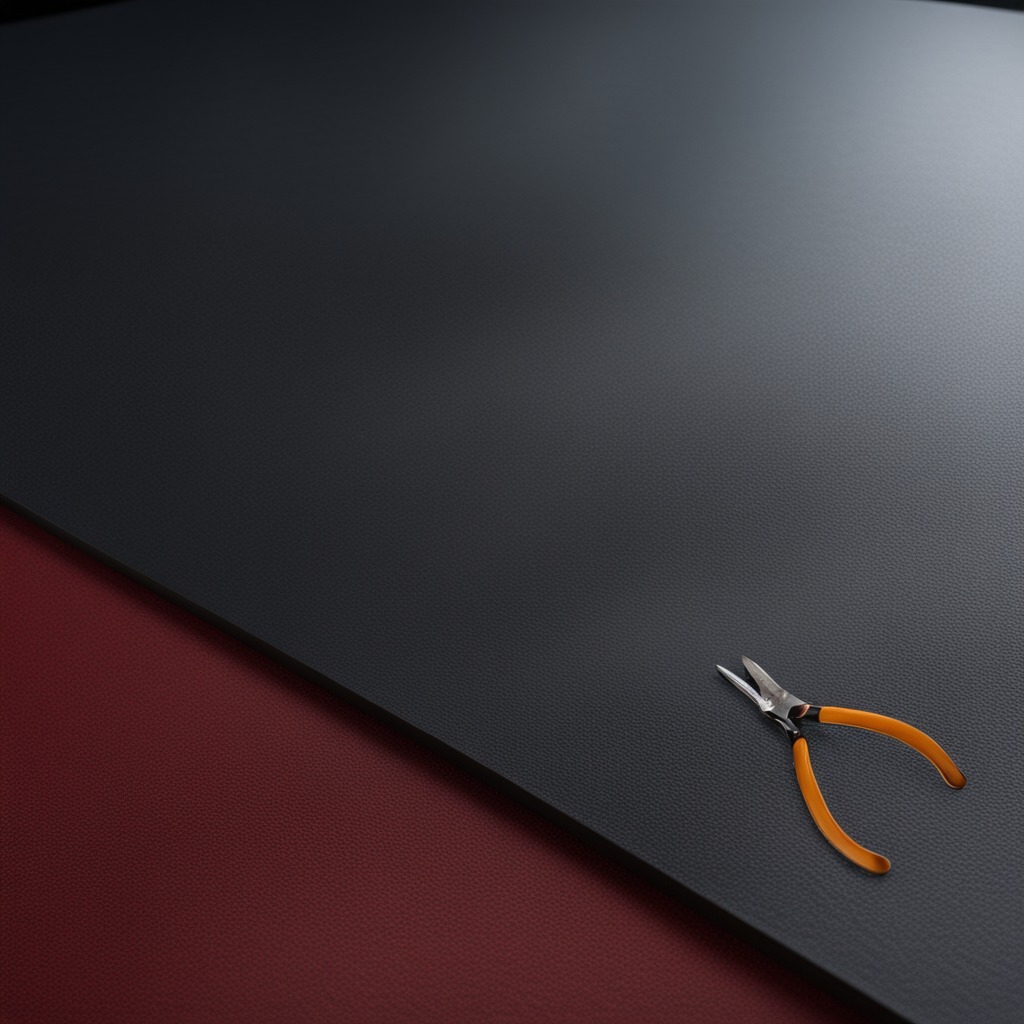
A plier lying on the tabletop.